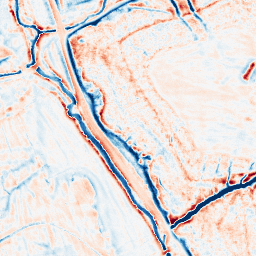
Category: edge_preserving
Decomposition family: bilateral
Decomposition parameters: d: 15
sigma_color: 25
sigma_space: 75
Upsampling method: quintic
Upsampling parameters: scale: 4
Upsampling scale: 4